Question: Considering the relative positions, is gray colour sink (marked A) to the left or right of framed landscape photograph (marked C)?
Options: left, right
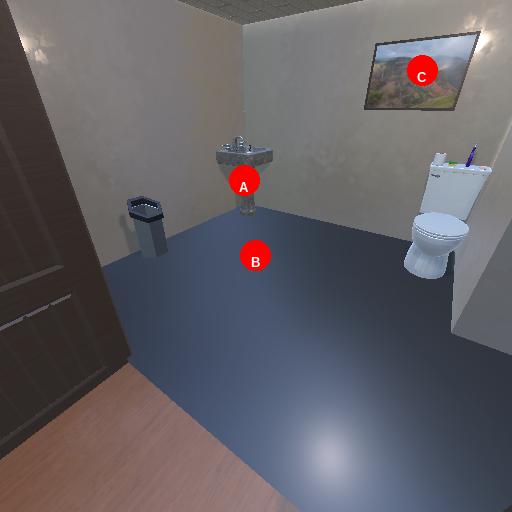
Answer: left